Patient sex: F
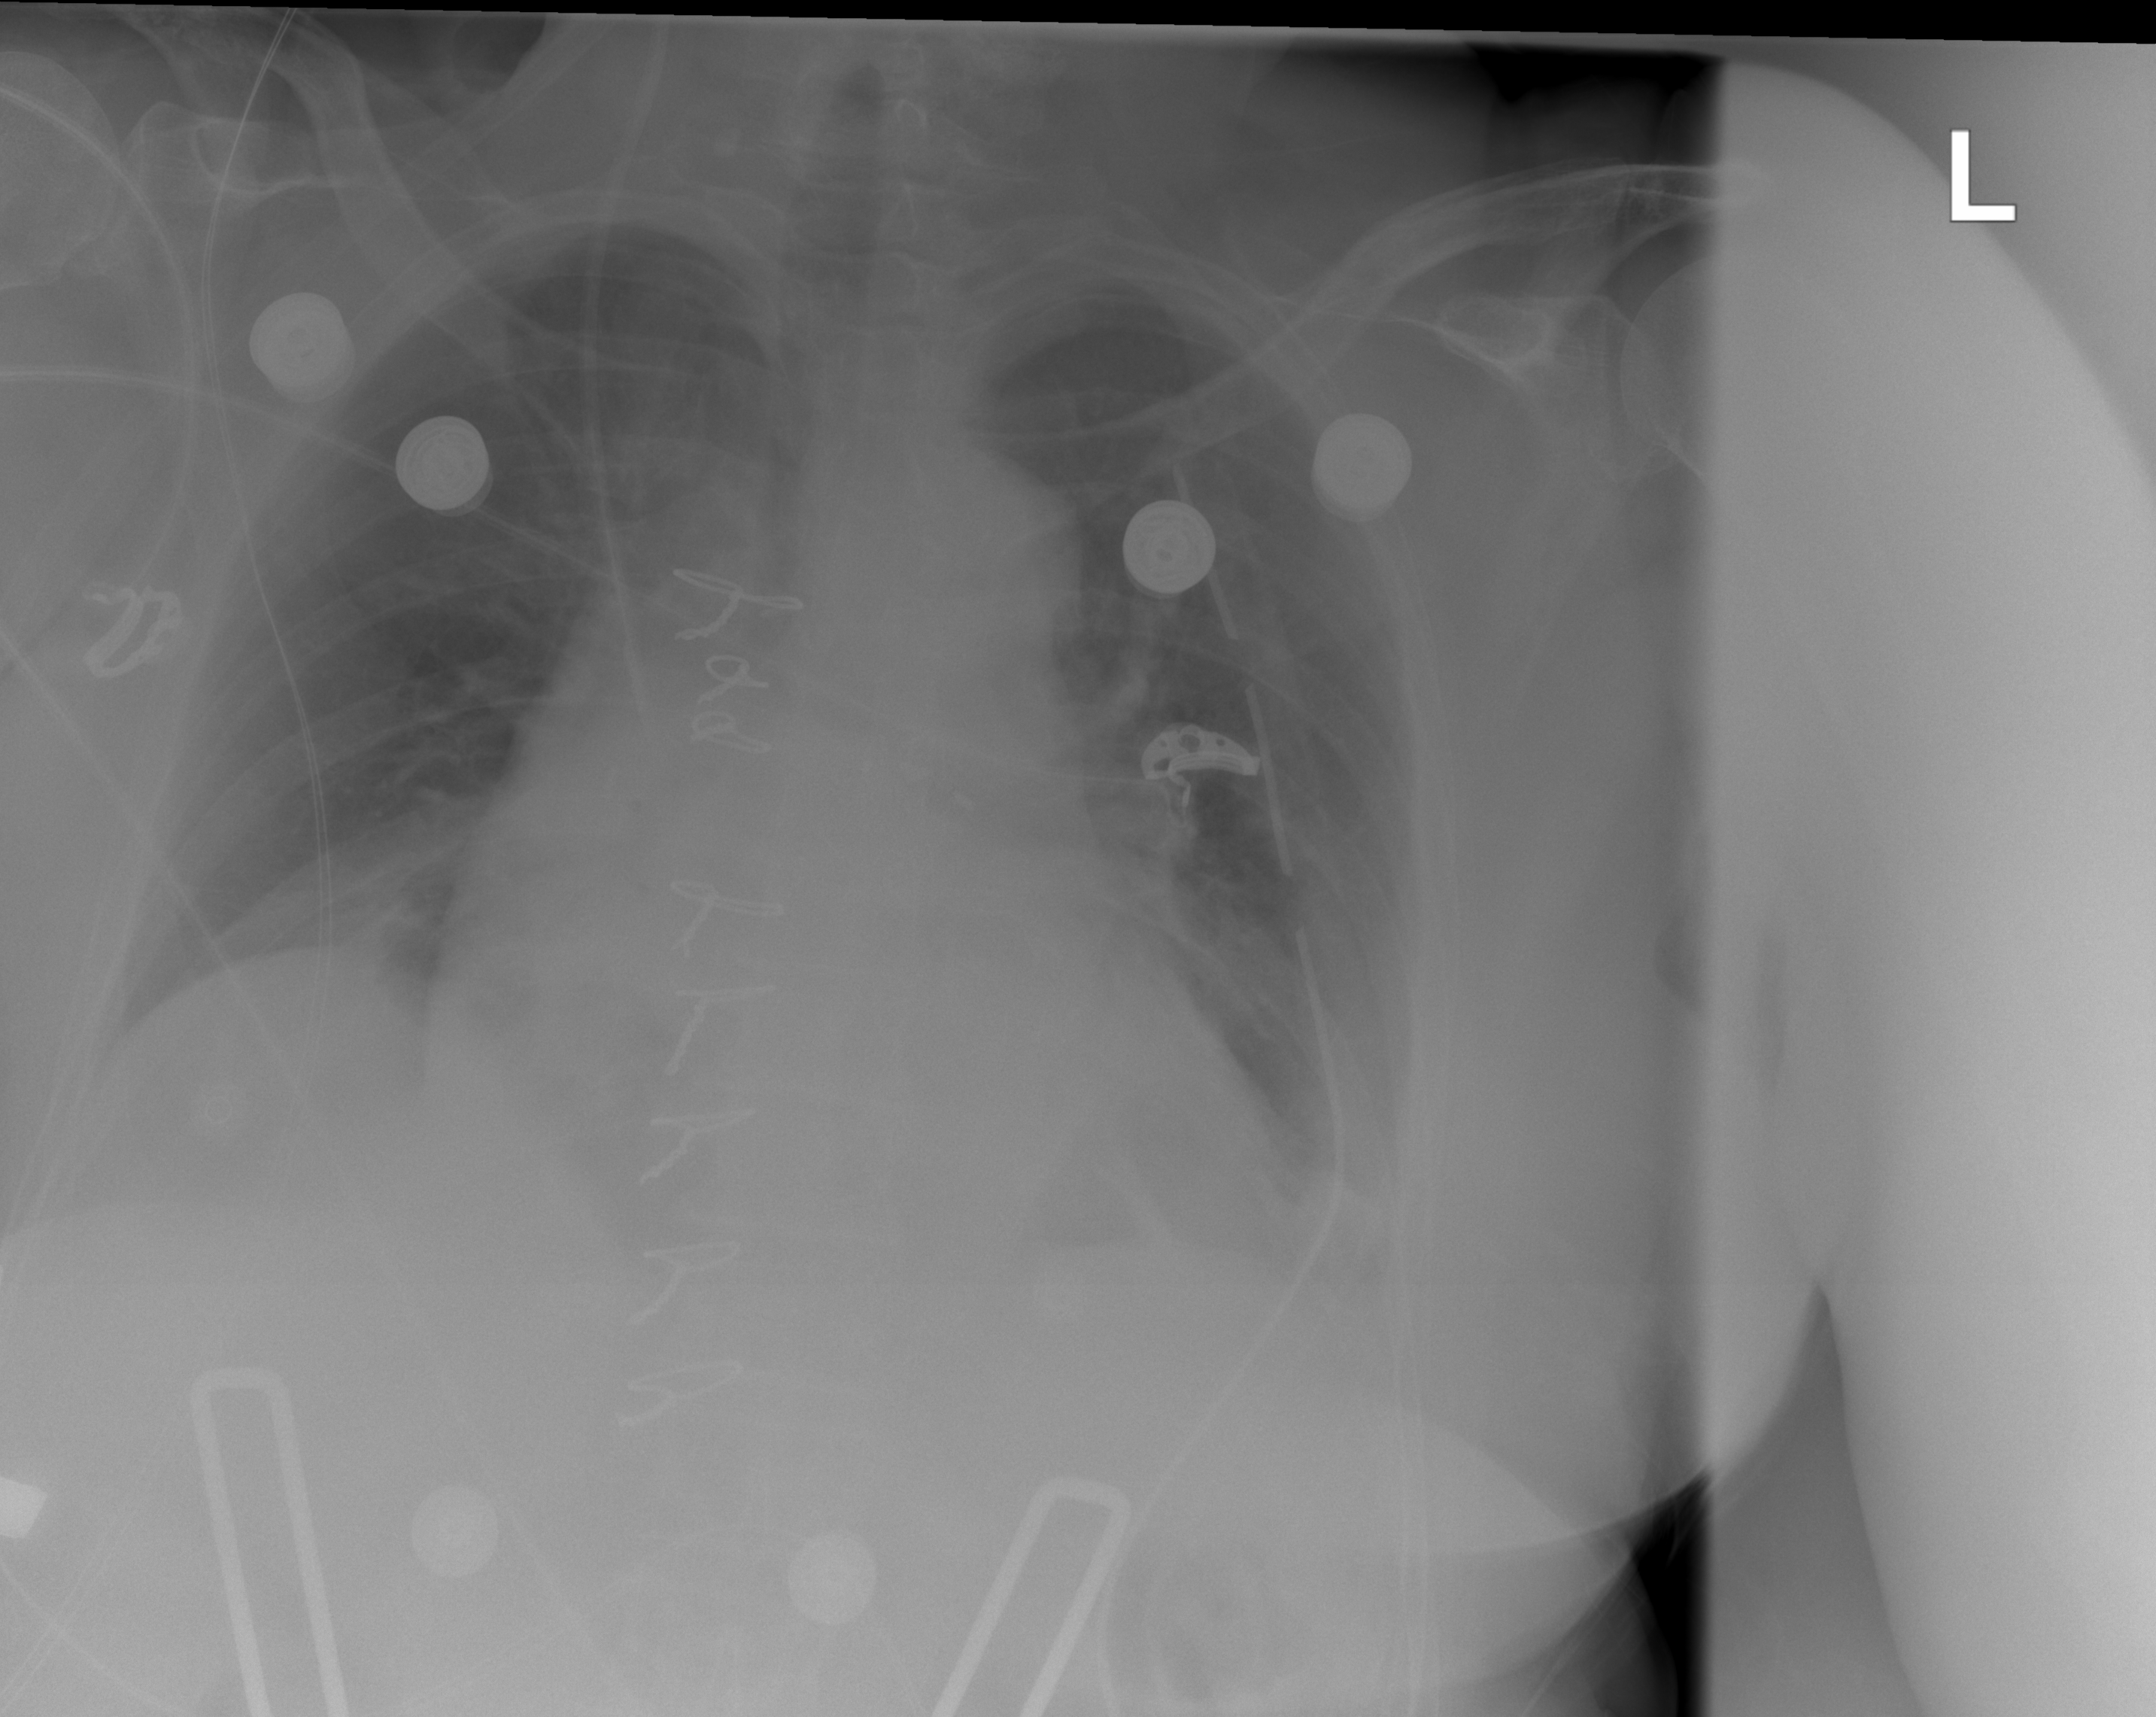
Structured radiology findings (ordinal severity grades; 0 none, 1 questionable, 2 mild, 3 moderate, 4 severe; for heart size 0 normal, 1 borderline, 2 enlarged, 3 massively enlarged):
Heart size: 2
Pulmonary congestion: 0
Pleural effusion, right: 0
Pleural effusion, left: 1
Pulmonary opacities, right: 0
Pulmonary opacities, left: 0
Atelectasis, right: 0
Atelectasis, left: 2